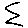
Label: zigzag